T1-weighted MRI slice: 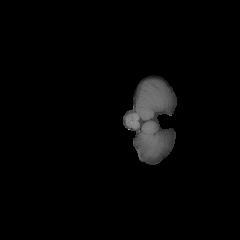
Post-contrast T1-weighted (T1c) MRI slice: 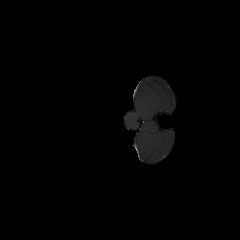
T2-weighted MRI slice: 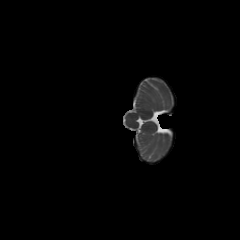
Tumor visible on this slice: no